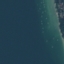
Land use / land cover: SeaLake